Question: I have designed my form like this ini WPF:

So how to make highlight background of 'Halaman12b' in each column with different color when I have focused keyboard in one of my textbox in 'Halaman12'?
I used my user control of 'Hal 12' like this:
'''
<UserControl x:Class="Susenas2015.Content.KOR.Halaman12"
xmlns="http://schemas.microsoft.com/winfx/2006/xaml/presentation"
xmlns:x="http://schemas.microsoft.com/winfx/2006/xaml"
xmlns:mc="http://schemas.openxmlformats.org/markup-compatibility/2006"
xmlns:d="http://schemas.microsoft.com/expression/blend/2008"
xmlns:kor="clr-namespace:Susenas2015.Content.KOR"
mc:Ignorable="d"
d:DesignHeight="1200" d:DesignWidth="1500">
<ScrollViewer HorizontalScrollBarVisibility="Auto" >
<StackPanel Orientation="Horizontal">
<kor:Halaman12a Width="300"></kor:Halaman12a>
<ItemsControl ItemsSource="{Binding ListART5_1}">
<ItemsControl.ItemsPanel>
<ItemsPanelTemplate>
<StackPanel Orientation="Horizontal"/>
</ItemsPanelTemplate>
</ItemsControl.ItemsPanel>
<ItemsControl.ItemTemplate>
<DataTemplate>
<kor:Halaman12b DataContext="{Binding}"/>
</DataTemplate>
</ItemsControl.ItemTemplate>
</ItemsControl>
</StackPanel>
</ScrollViewer>
'''
So what I want like highlighting particular column when I get focus in one of my TextBox in 'Halaman12'?
Thanks
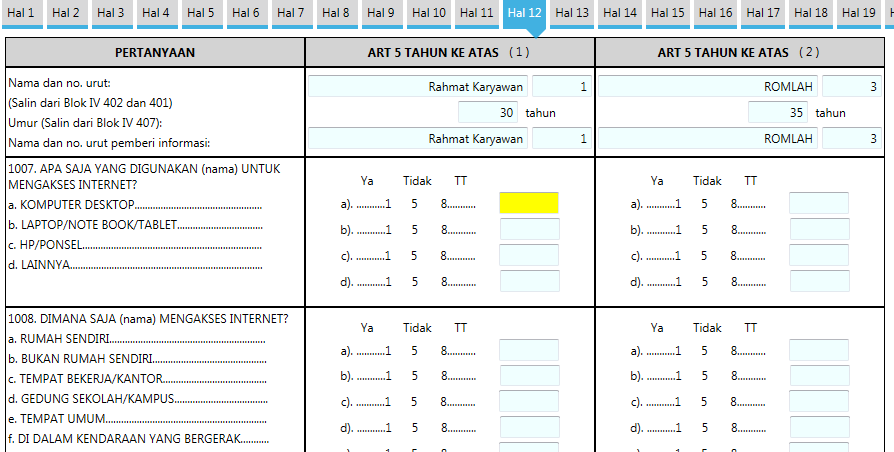
Answer: Assuming that 'kor:Halaman12b' is 'UserControl' which does not set 'Background' to local value you can change background of control depending on <URL>
'''
<kor:Halaman12b DataContext="{Binding}">
<kor:Halaman12b.Style>
<Style TargetType="{x:Type kor:Halaman12b}">
<Style.Triggers>
<Trigger Property="IsKeyboardFocusWithin" Value="True">
<Setter Property="Background" Value="Red"/>
</Trigger>
</Style.Triggers>
</Style>
</kor:Halaman12b.Style>
</kor:Halaman12b>
'''